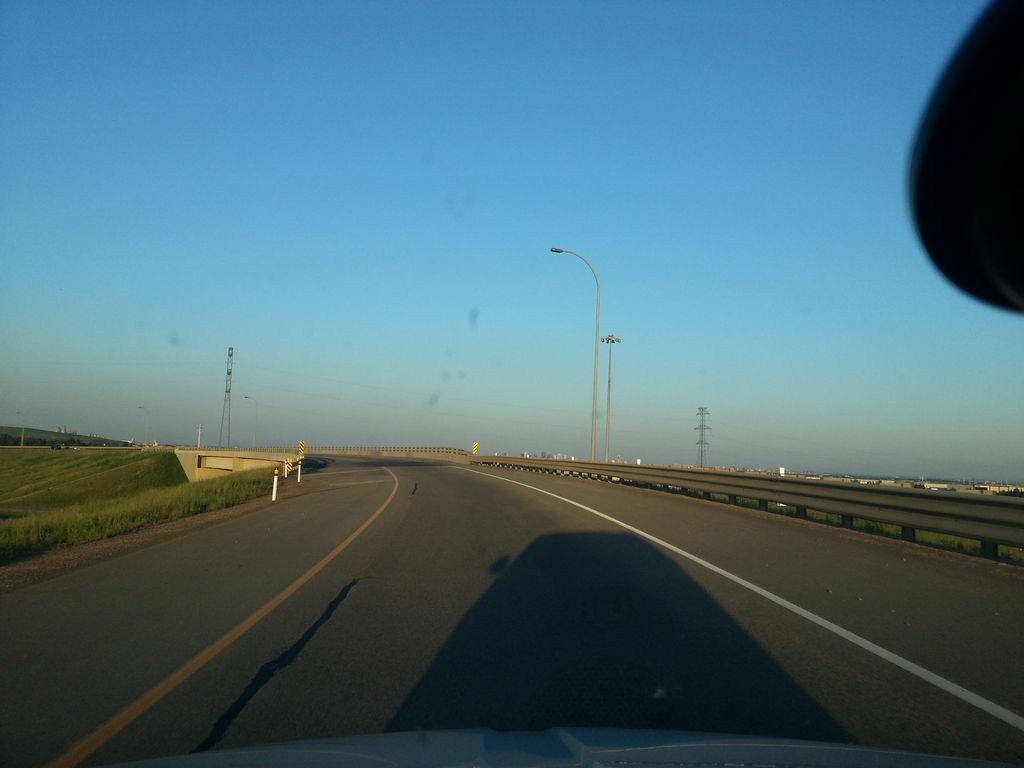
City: edmonton